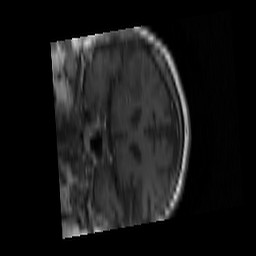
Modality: T1w
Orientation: coronal
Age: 62
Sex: male
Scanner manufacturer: philips
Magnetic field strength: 1.5 T
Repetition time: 0.4 s
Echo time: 0.0074 s